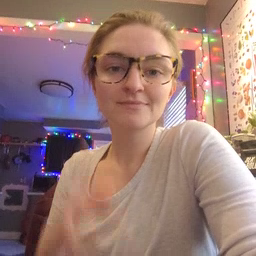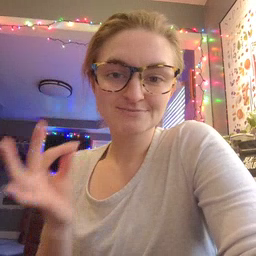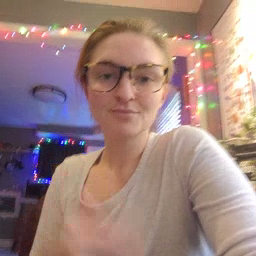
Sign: kitty